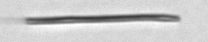
Label: fiber